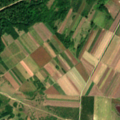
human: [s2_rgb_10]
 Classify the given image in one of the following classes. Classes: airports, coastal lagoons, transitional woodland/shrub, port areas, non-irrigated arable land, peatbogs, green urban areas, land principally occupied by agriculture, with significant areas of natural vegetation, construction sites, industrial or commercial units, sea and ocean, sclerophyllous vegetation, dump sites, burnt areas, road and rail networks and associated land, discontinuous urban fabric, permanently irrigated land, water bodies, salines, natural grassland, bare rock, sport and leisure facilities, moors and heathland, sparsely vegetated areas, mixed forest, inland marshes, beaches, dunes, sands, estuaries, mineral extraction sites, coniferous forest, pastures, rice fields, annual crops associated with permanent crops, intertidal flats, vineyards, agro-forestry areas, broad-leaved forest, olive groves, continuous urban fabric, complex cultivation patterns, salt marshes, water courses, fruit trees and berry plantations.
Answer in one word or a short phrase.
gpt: non-irrigated arable land, pastures, land principally occupied by agriculture, with significant areas of natural vegetation, broad-leaved forest